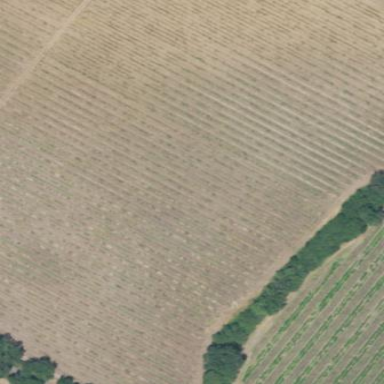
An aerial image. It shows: Vineyard growing grapes.